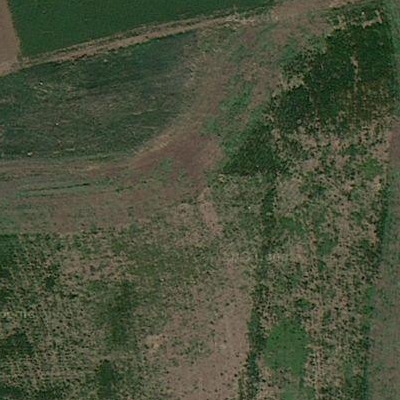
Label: bField